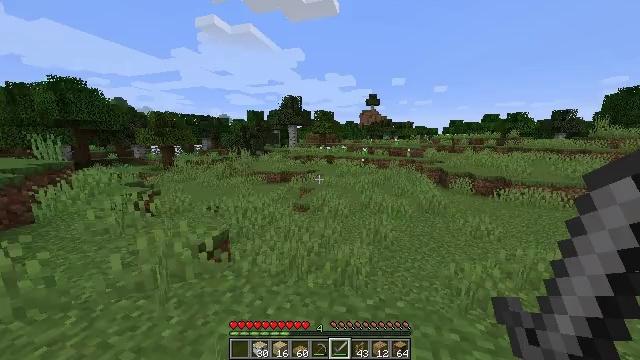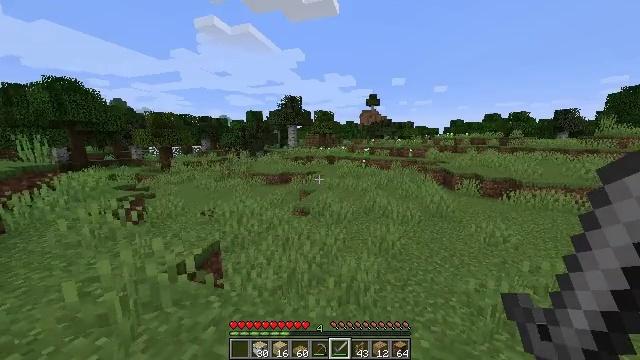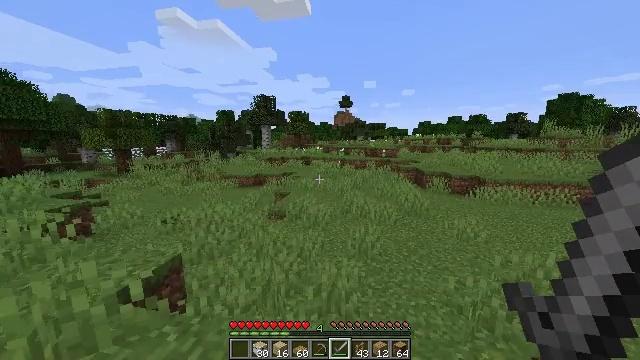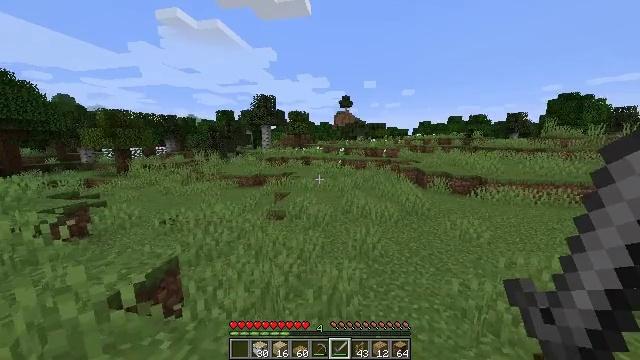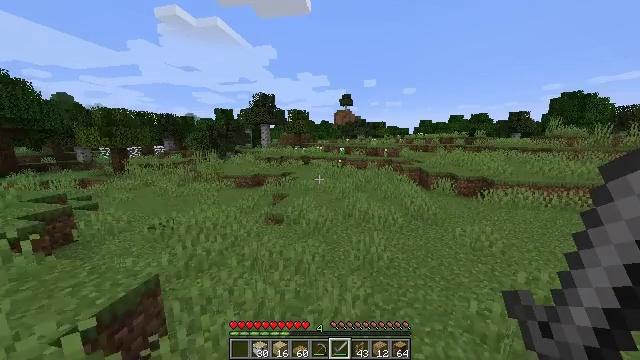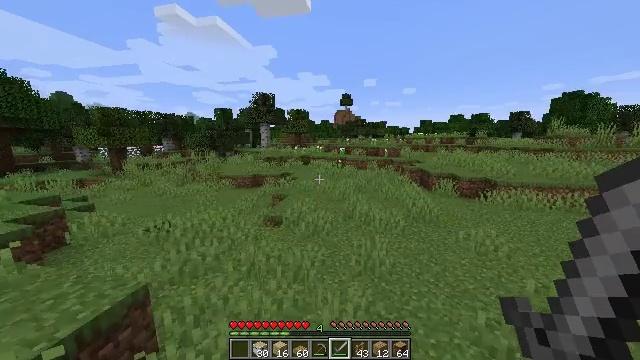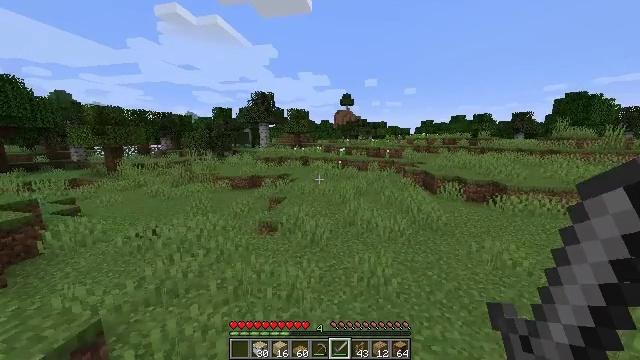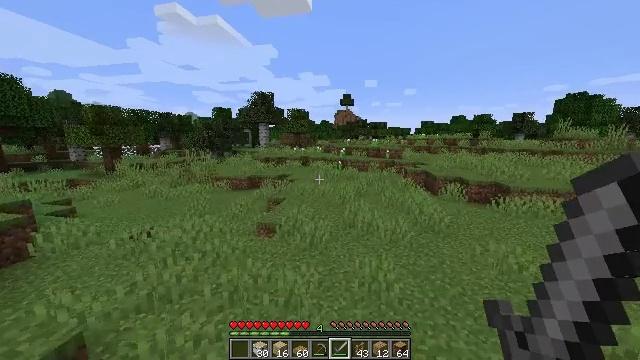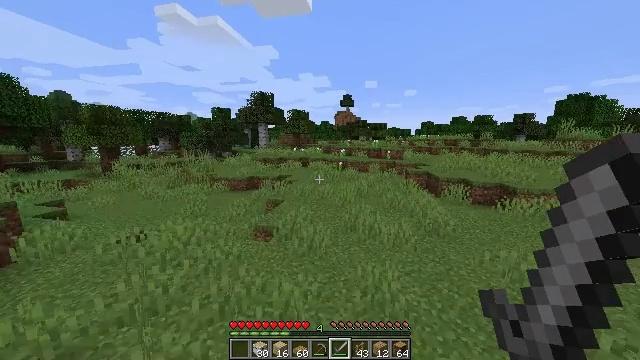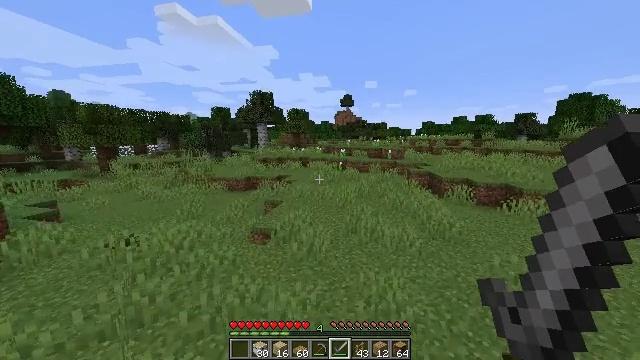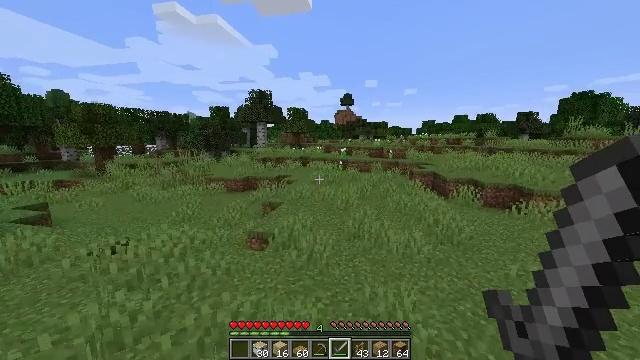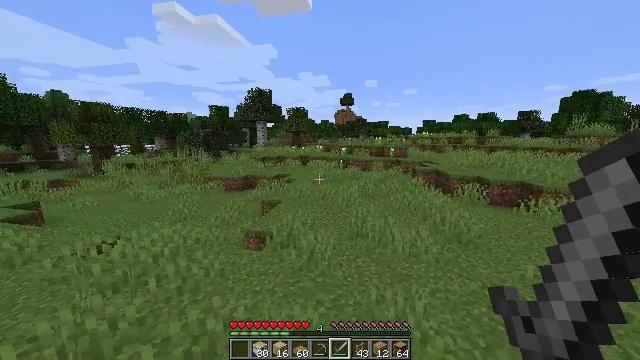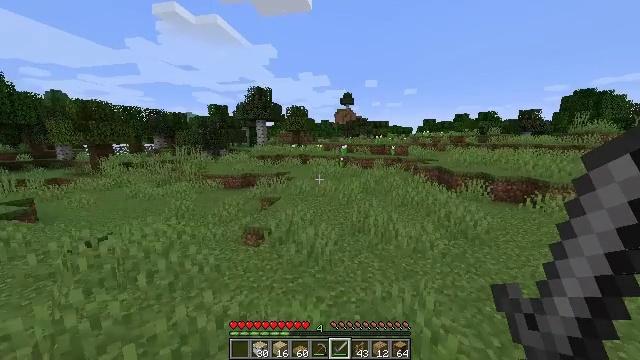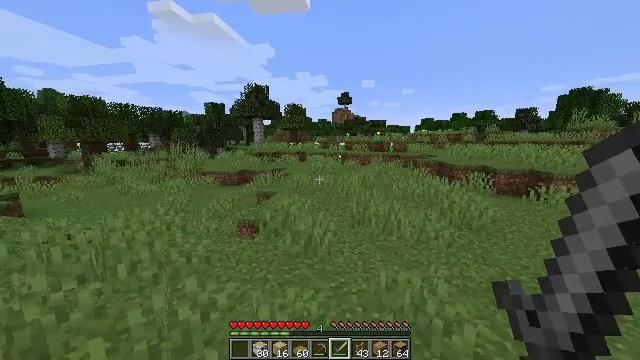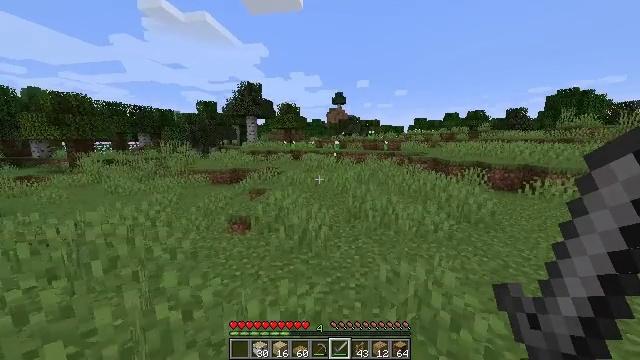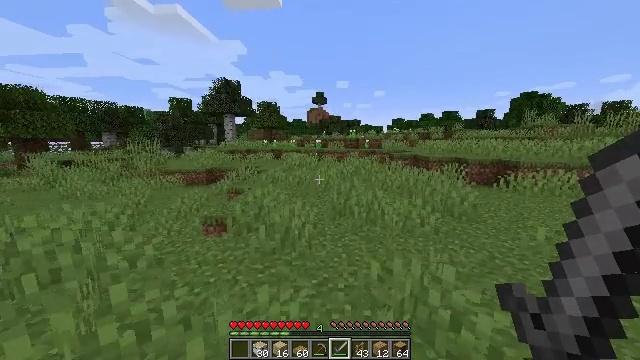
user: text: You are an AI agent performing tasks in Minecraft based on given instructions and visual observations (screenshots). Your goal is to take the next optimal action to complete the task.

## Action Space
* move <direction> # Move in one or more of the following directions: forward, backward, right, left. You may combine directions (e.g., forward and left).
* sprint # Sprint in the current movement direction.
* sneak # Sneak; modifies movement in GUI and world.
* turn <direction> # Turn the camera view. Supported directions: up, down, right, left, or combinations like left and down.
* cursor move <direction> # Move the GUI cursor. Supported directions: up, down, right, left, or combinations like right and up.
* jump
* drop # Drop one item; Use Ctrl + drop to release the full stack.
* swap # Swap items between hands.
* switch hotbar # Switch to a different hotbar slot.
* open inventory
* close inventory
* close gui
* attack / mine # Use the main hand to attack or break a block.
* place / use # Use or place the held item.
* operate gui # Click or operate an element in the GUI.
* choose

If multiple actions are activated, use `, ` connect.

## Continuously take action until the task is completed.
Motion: motion action
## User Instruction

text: Break the sugar cane.
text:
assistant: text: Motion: move forward, sprint
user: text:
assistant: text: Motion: move forward, sprint, turn right
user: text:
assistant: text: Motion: move forward, sprint
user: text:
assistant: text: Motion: move forward, sprint
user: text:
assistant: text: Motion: move forward, sprint
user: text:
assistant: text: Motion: move forward, sprint
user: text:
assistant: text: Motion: move forward, sprint
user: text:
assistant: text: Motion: move forward, sprint
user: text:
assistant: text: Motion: move forward, sprint
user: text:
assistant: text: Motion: move forward, sprint
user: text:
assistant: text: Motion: move forward, sprint
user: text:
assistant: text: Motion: move forward, sprint
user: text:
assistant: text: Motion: move forward, sprint
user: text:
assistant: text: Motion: move forward, sprint, turn right
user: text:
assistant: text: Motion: move forward, sprint, turn right
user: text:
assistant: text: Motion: move forward, sprint, turn right
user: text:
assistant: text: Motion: move forward, sprint, turn right
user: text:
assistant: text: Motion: move forward, sprint, turn right
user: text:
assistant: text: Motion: move forward, sprint
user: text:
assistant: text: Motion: move forward, sprint
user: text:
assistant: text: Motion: move forward, sprint
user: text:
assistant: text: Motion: move forward, sprint
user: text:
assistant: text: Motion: move forward, sprint
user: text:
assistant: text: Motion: move forward, sprint
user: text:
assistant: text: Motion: move forward, sprint
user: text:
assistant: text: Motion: move forward, sprint
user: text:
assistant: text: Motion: move forward, sprint
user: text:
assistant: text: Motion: move forward, sprint
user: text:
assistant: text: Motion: move forward, sprint
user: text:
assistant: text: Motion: move forward, sprint